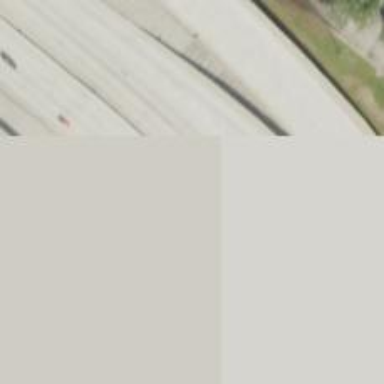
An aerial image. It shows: Motorway.